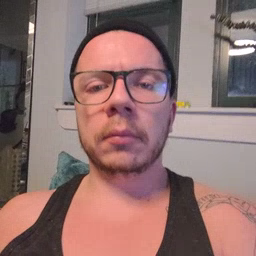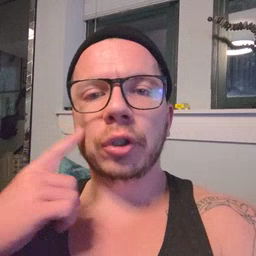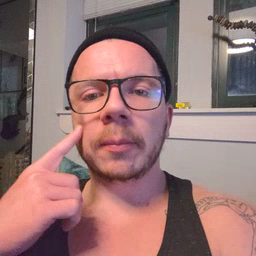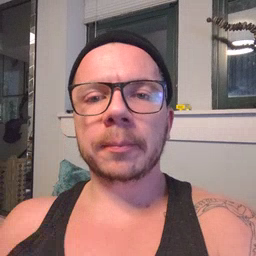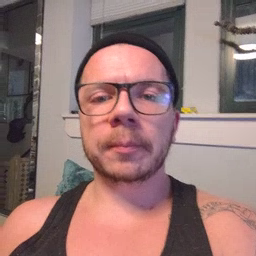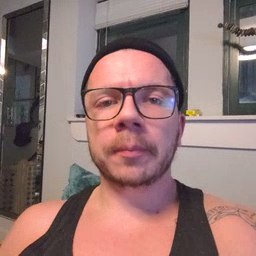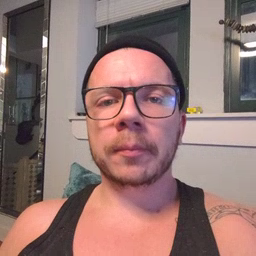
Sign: cheek